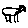
Label: cat